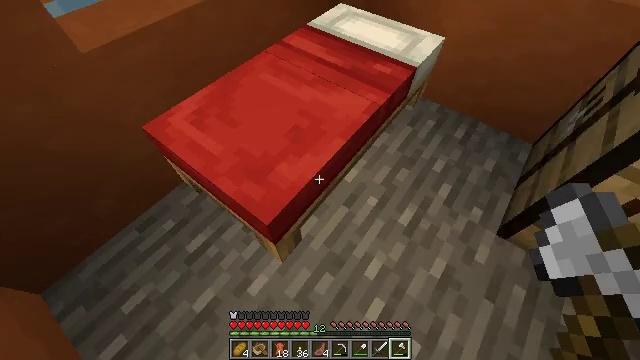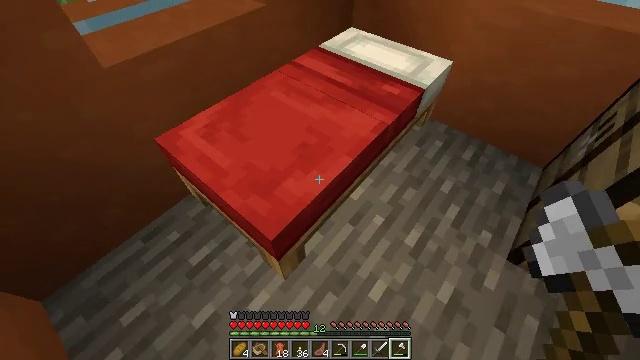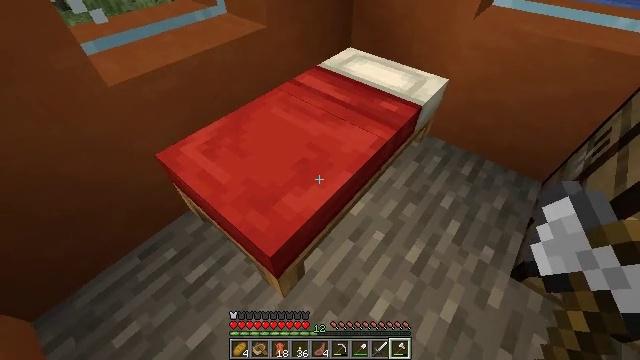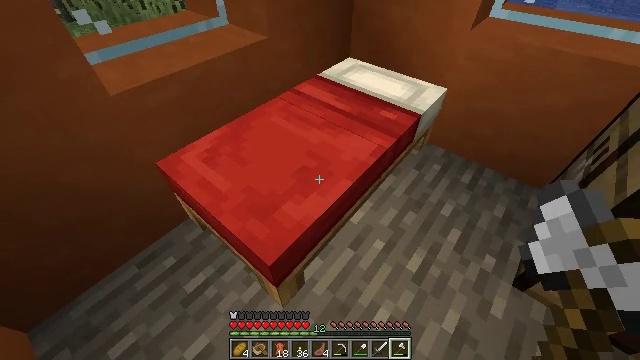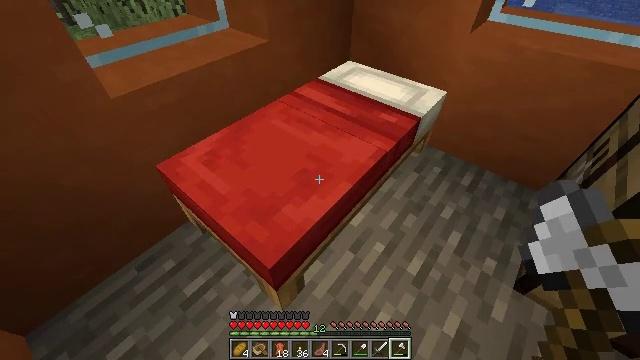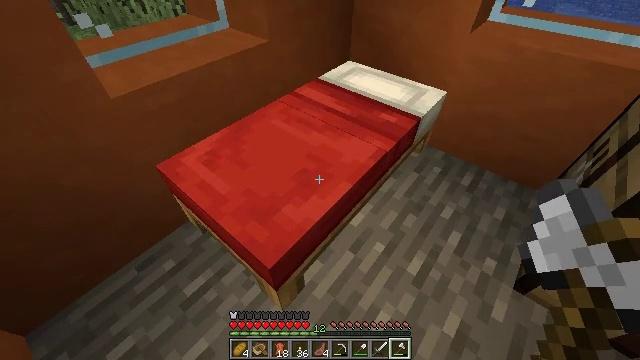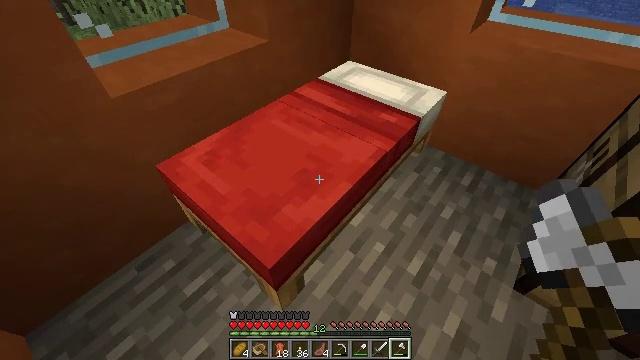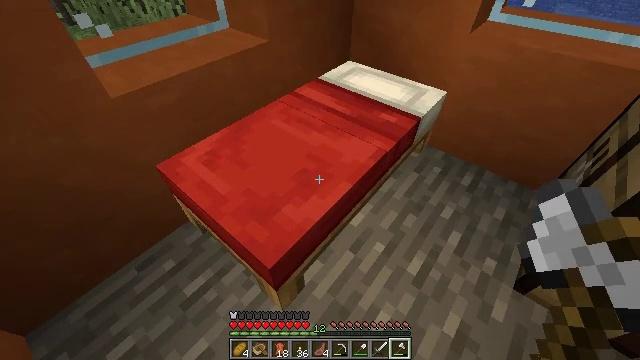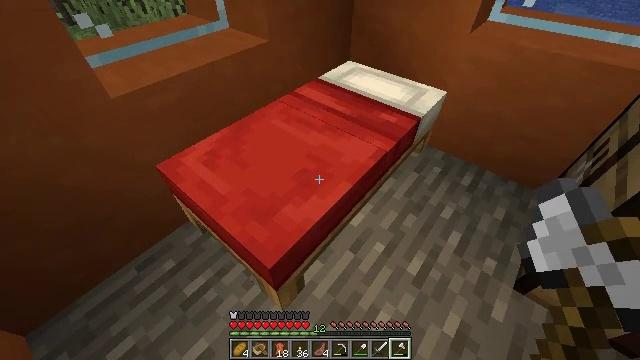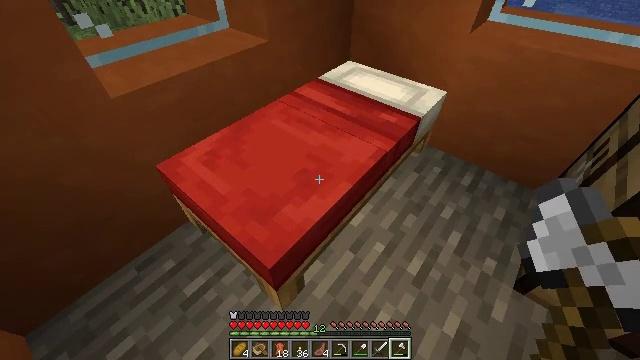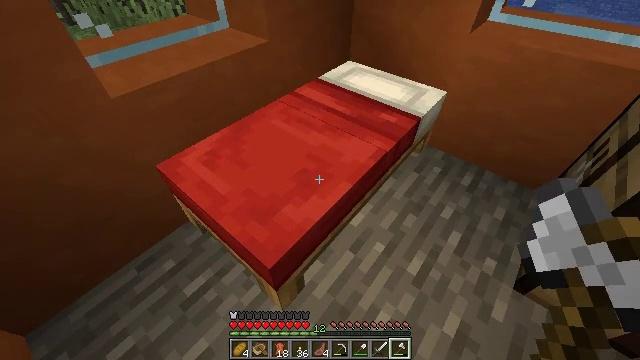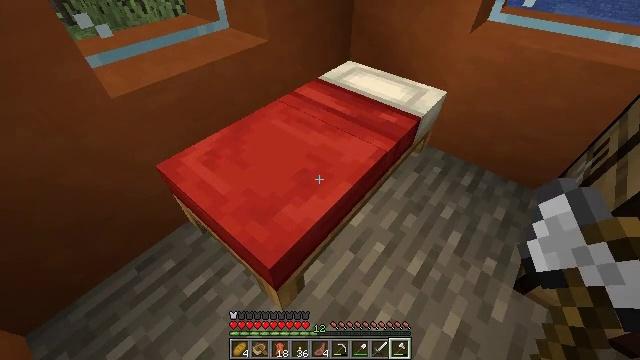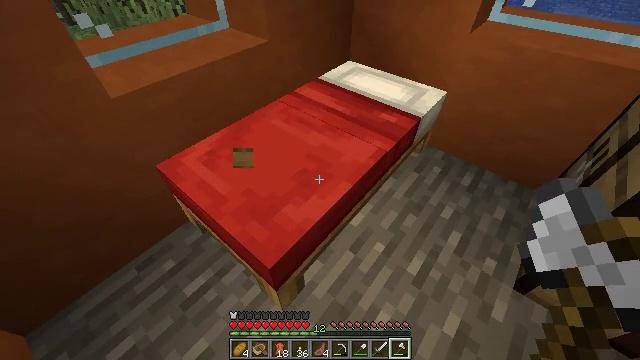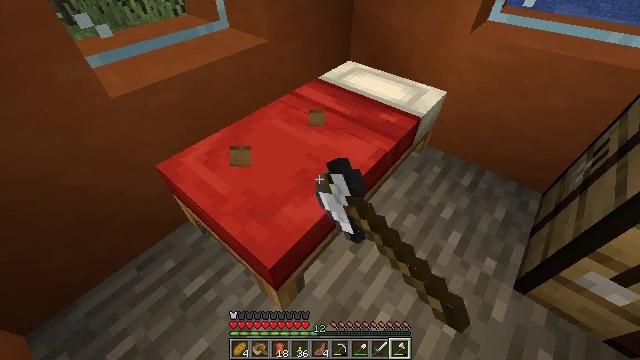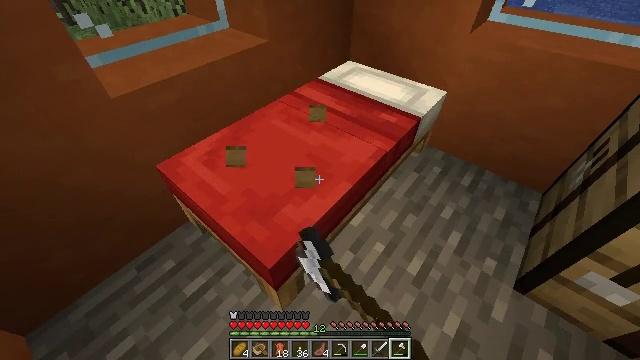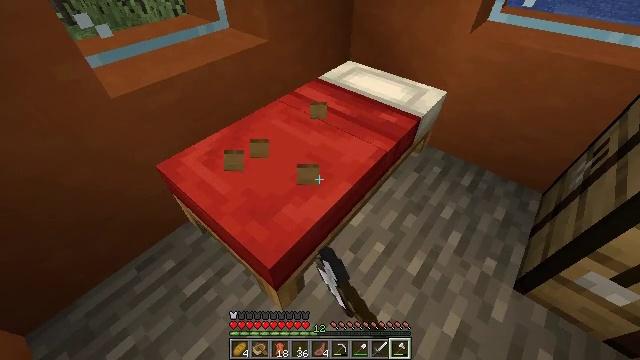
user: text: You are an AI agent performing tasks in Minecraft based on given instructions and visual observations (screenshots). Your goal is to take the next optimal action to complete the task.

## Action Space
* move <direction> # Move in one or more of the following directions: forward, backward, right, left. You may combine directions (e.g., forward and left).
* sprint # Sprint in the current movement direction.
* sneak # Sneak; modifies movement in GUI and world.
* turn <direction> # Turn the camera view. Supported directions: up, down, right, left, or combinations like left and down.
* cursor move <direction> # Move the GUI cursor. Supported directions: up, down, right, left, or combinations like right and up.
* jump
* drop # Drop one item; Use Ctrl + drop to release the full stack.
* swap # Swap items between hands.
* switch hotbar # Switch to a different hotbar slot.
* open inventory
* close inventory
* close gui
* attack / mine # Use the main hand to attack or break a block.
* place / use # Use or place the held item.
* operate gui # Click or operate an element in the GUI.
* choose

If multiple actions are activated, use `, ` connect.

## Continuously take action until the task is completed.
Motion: motion action
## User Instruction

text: Pick up the red bed for relocation.
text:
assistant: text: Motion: turn left and up
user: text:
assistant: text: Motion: turn up
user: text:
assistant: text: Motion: turn up
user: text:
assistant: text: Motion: no_op
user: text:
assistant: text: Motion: no_op
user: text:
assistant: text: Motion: no_op
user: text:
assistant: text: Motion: no_op
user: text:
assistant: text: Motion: no_op
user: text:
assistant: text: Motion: no_op
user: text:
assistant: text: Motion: no_op
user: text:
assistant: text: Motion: no_op
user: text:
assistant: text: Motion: attack / mine
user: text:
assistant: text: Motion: attack / mine
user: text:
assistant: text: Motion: attack / mine
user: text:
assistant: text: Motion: attack / mine
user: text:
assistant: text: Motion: attack / mine
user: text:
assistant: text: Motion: attack / mine
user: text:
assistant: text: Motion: attack / mine
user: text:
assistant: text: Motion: attack / mine
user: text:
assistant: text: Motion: attack / mine
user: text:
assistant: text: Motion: attack / mine
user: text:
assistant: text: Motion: attack / mine
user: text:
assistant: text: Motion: attack / mine
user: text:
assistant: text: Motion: attack / mine
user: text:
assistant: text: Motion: attack / mine
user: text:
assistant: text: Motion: attack / mine
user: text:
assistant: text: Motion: attack / mine